Question: How to grey out dependent preferences in Eclipse RCP?
Can preferences be somehow defined as dependent from another preferency, so that they are greyed-out, if the preference which it depends from - is disabled?

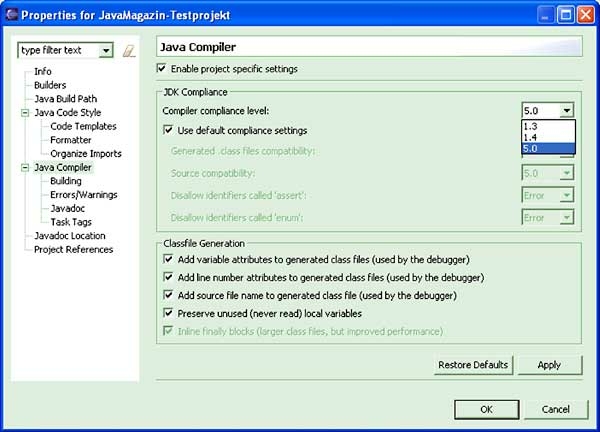
Answer: As preferences are just an SWT controls you can call
'''
setEnabled(false)
'''
method on them to disable (grey-out) them. In case of FieldEditorPreferencePage you should probably call
'''
***FieldEditor.setEnabled(false, getFieldEditorParent());
'''